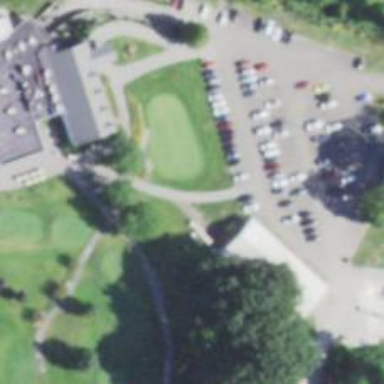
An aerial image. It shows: Service road used as golf cart path.